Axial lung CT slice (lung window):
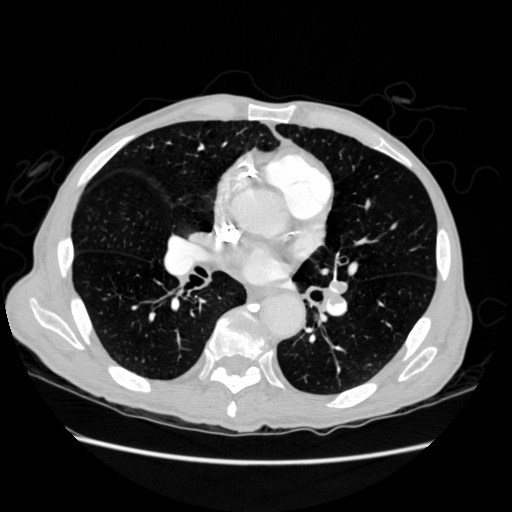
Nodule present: no